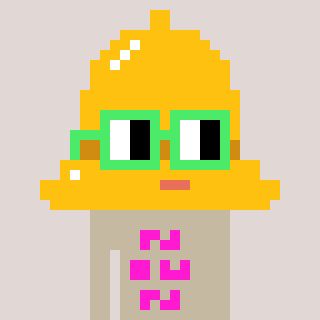
a pixel art character with square light green glasses, a bell-shaped head and a bege-colored body on a warm background